Question: I'm developing an app that includes reviews of items and due to my design, I want to only show all the reviews in a popup window like in Google Play Store:

What should I use to create that white panel that appears over the current window and contains the necessary information? This should be simple but I'm a newbie and I can't seem to figure out what this "widget" is. Please help me if you are familiar with this so I can use this cool design pattern. Thanks.
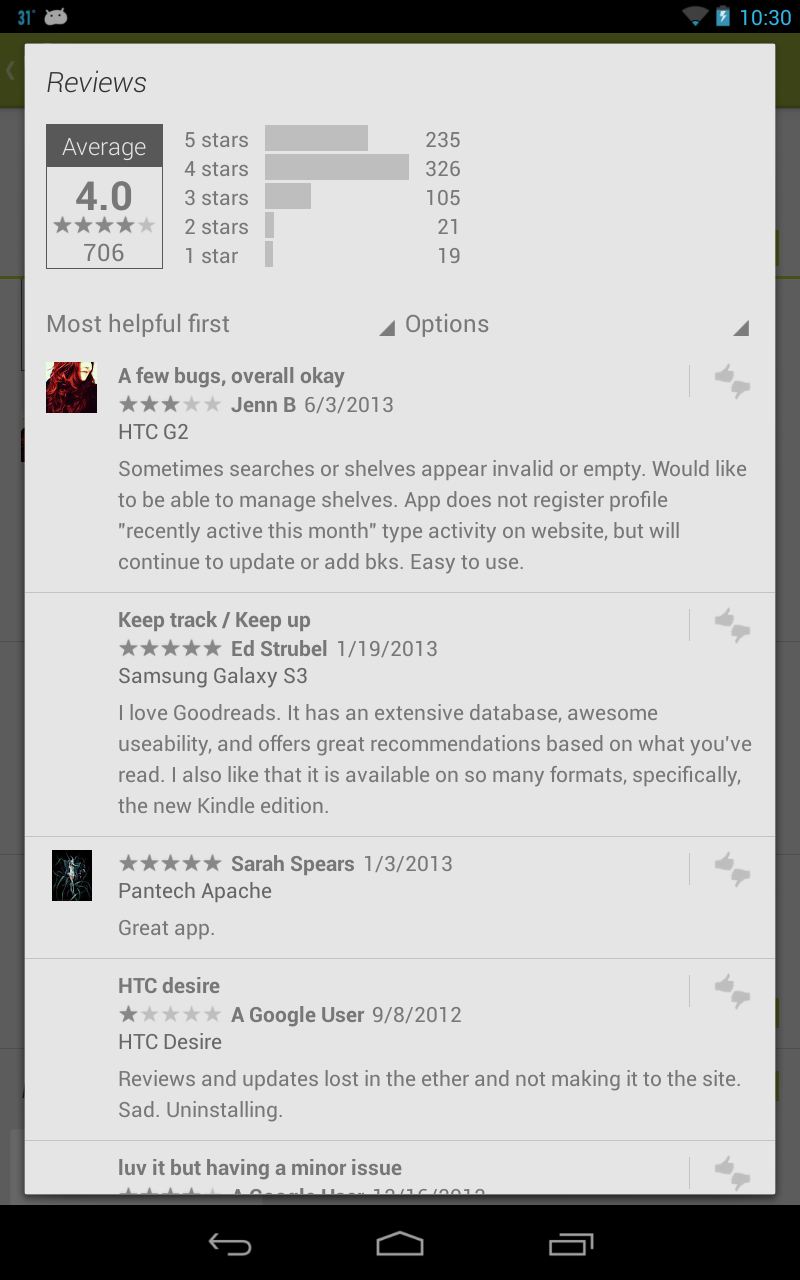
Answer: A better way to do it would be using a <URL>. You can display information in the form of a popup and it will have its own lifecycle. That will be much better than displaying an activity like a dialog